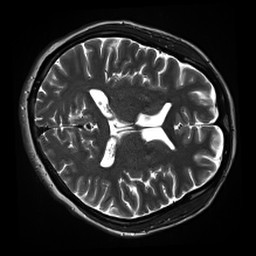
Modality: inplaneT2
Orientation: axial
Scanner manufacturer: siemens
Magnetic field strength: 3 T
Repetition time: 11 s
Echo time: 0.059 s